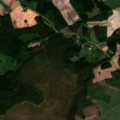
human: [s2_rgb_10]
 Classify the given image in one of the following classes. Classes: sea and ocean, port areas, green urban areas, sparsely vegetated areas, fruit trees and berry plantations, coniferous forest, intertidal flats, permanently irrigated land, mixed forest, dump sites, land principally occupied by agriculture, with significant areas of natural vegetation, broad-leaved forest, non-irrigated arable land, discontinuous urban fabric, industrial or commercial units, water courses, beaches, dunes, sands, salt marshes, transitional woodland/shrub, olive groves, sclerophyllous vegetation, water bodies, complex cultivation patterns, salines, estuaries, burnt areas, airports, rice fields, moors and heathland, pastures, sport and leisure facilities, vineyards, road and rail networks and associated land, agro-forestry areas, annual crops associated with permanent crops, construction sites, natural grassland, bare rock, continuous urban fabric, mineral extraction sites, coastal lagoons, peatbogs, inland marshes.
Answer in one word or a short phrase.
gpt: land principally occupied by agriculture, with significant areas of natural vegetation, coniferous forest, mixed forest, transitional woodland/shrub